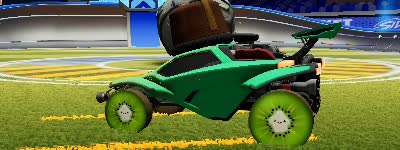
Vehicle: octane